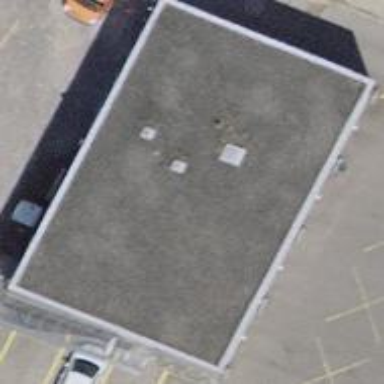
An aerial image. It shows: Ambulance station building.